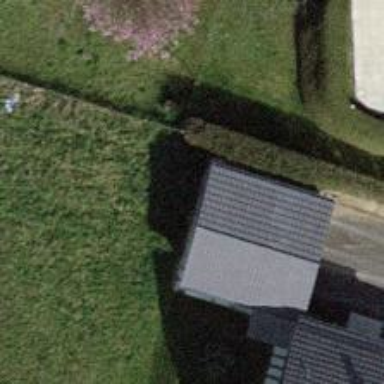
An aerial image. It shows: Garage.